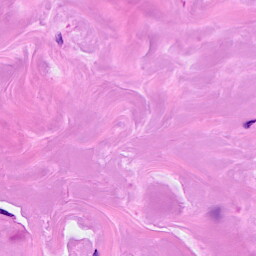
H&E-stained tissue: Breast